Question: I am making a trying to display a textarea at the top and Keyboard keys below it, but when I run this code, the whole thing is mixed. What am I doing wrong and how can I solve it? Here is the code:
'''
public Keyboard()
{
super("Typing Tutor");
pane1= new JPanel();
pane2= new JPanel();
pane3= new JPanel();
pane4= new JPanel();
pane5= new JPanel();
pane6= new JPanel();
glayout= new GridLayout(5,14);
text= new JTextArea(770,300);
text.setFocusable(true);
Handler = new HandlerClass();
pane1.add(text);
setLayout(glayout);
but= new JButton[57];
AssignLettersToButtons();
text.addKeyListener(Handler);
add(pane1,BorderLayout.NORTH);
add(pane2);
add(pane3);
add(pane4);
add(pane5);
add(pane6);
}
private void AssignLettersToButtons()
{
for(int i=0;i<names.length;i++)
{
if(i<14)
{
but[i]=new JButton(names[i]);
pane1.add(but[i]);
}
}
'''

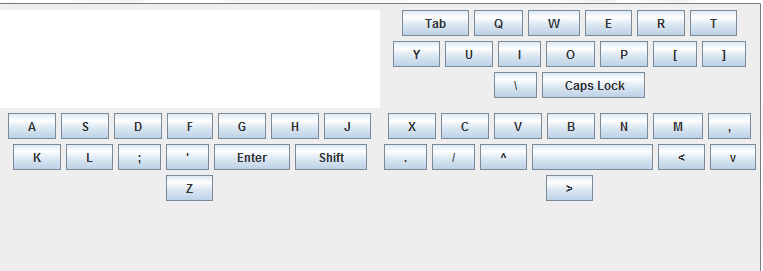
Answer: Design it may take at least 3 panels. As in following